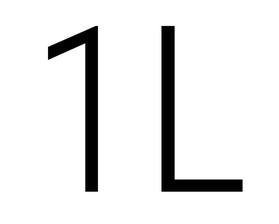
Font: Roboto_Condensed_Light